Field crop: maize
Growth stage: 2
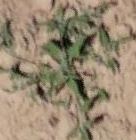
Species: atriplex